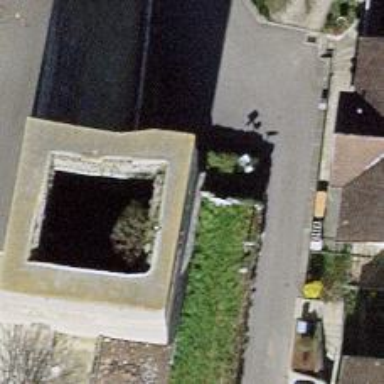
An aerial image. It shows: City wall serving as barrier.